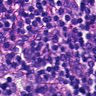
Metastatic tissue present: no